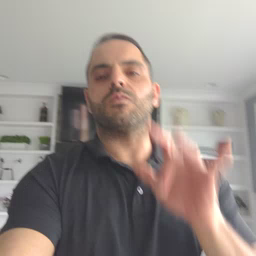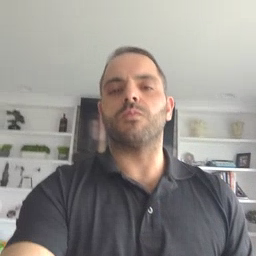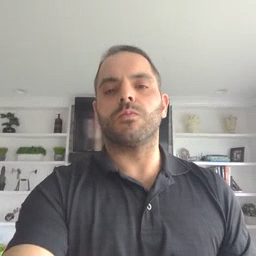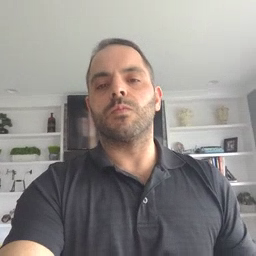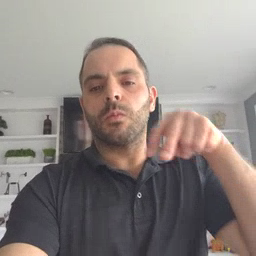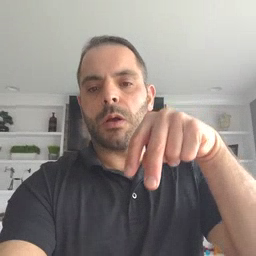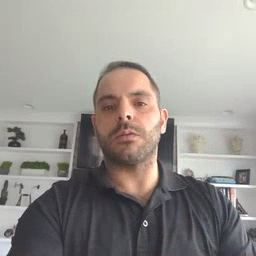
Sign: ride